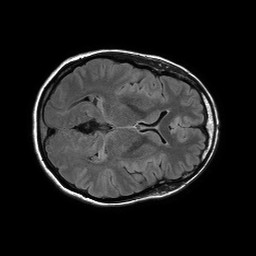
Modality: FLAIR
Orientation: axial
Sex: female
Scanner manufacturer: philips
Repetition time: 11 s
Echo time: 0.125 s